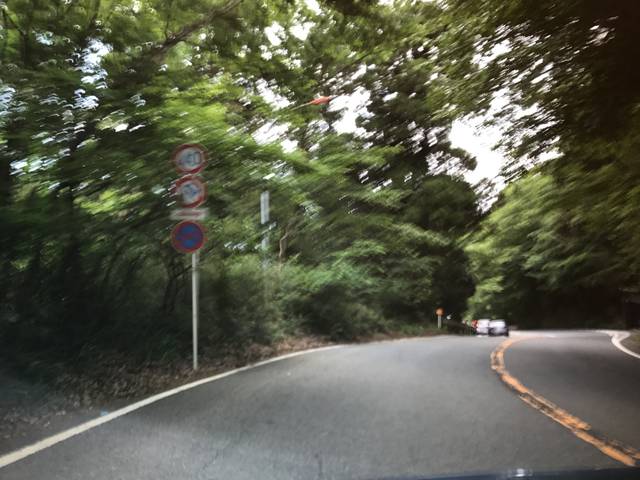
Region: Japan
Coordinates: 35.238, 139.076